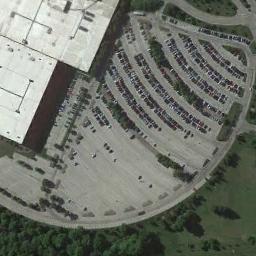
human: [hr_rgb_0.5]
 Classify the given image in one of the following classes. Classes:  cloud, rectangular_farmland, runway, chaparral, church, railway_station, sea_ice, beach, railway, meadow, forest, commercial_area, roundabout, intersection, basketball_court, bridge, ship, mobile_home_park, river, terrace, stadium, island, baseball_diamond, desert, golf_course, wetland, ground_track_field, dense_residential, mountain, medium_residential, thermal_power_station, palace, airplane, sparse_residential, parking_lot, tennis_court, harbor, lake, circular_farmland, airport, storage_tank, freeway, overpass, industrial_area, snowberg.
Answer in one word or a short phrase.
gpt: parking_lot